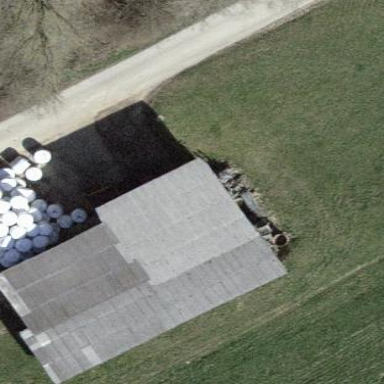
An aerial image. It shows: Farm auxiliary building.